Question: I am trying to sum top 6 months oil value from the first 8 month. I am little stuck on this on how to incorporate Sum and Rank function in the SQL Code.
Here is MY SQL Code:-
'''
SELECT WELL_NAME,
Number_of_Months_on_Prod,
OIL,
ROW_NUMBER() OVER(PARTITION BY WELL_NAME ORDER BY OIL DESC) AS RANK_OIL,
SUM(CASE WHEN (RANK_OIL >= 1) AND (RANK_OIL) <= 6 THEN Coalesce(BOE6, 0) ELSE 0 END) Over (PARTITION BY WELL_NAME ) as BEST_6_OF_8_MONTH_OIL
FROM TABLE_WELL
ORDER BY WELL_NAME ;
'''
I get ordered analytical function cannot be nested error. Any help would be greatly appreciated. Here is my Sample Data Set.

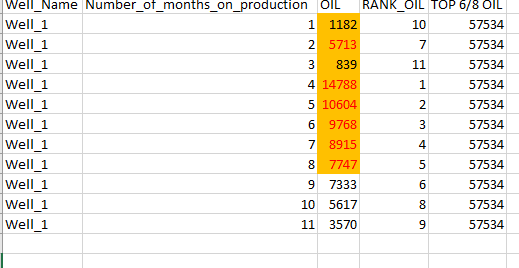
Answer: I see this multiple levels of window functions:
'''
SELECT WELL_NAME, Number_of_Months_on_Prod, OIL,
SUM(CASE WHEN RANK_OIL <= 6 AND SEQNUM <= 8 THEN BOE6 END) OVER (PARTITION BY WELL_NAME) AS BEST_6_OF_8_MONTH_OIL
FROM (SELECT TW.*,
ROW_NUMBER() OVER (PARTITION BY WELL_NAME, (CASE WHEN SEQNUM <= 8 THEN 1 ELSE 2 END)
ORDER BY OIL DESC
) AS RANK_OIL
FROM (SELECT TW.*,
ROW_NUMBER() OVER (PARTITION BY WELL_NAME ORDER BY OIL DESC) AS SEQNUM
FROM TABLE_WELL TW
) TW
) TW
ORDER BY WELL_NAME ;
'''